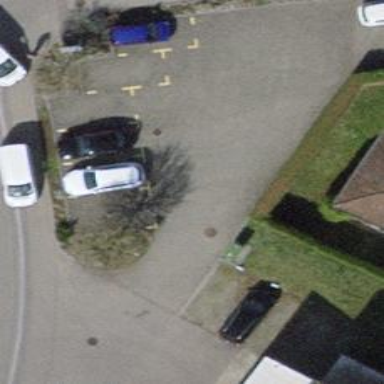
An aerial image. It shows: Assembly point designated for emergencies.